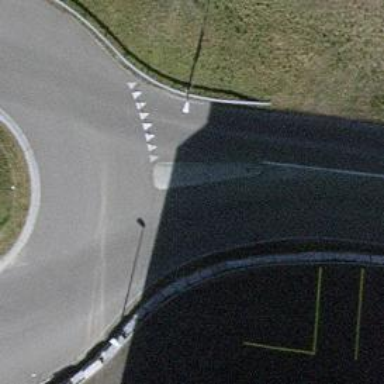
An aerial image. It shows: Road with "give way" sign.